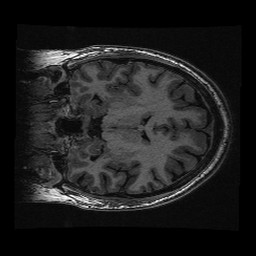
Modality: T1w
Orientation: coronal
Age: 29
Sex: male
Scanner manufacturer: ge
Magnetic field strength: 3 T
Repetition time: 0.008848 s
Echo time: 0.003544 s